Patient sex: M
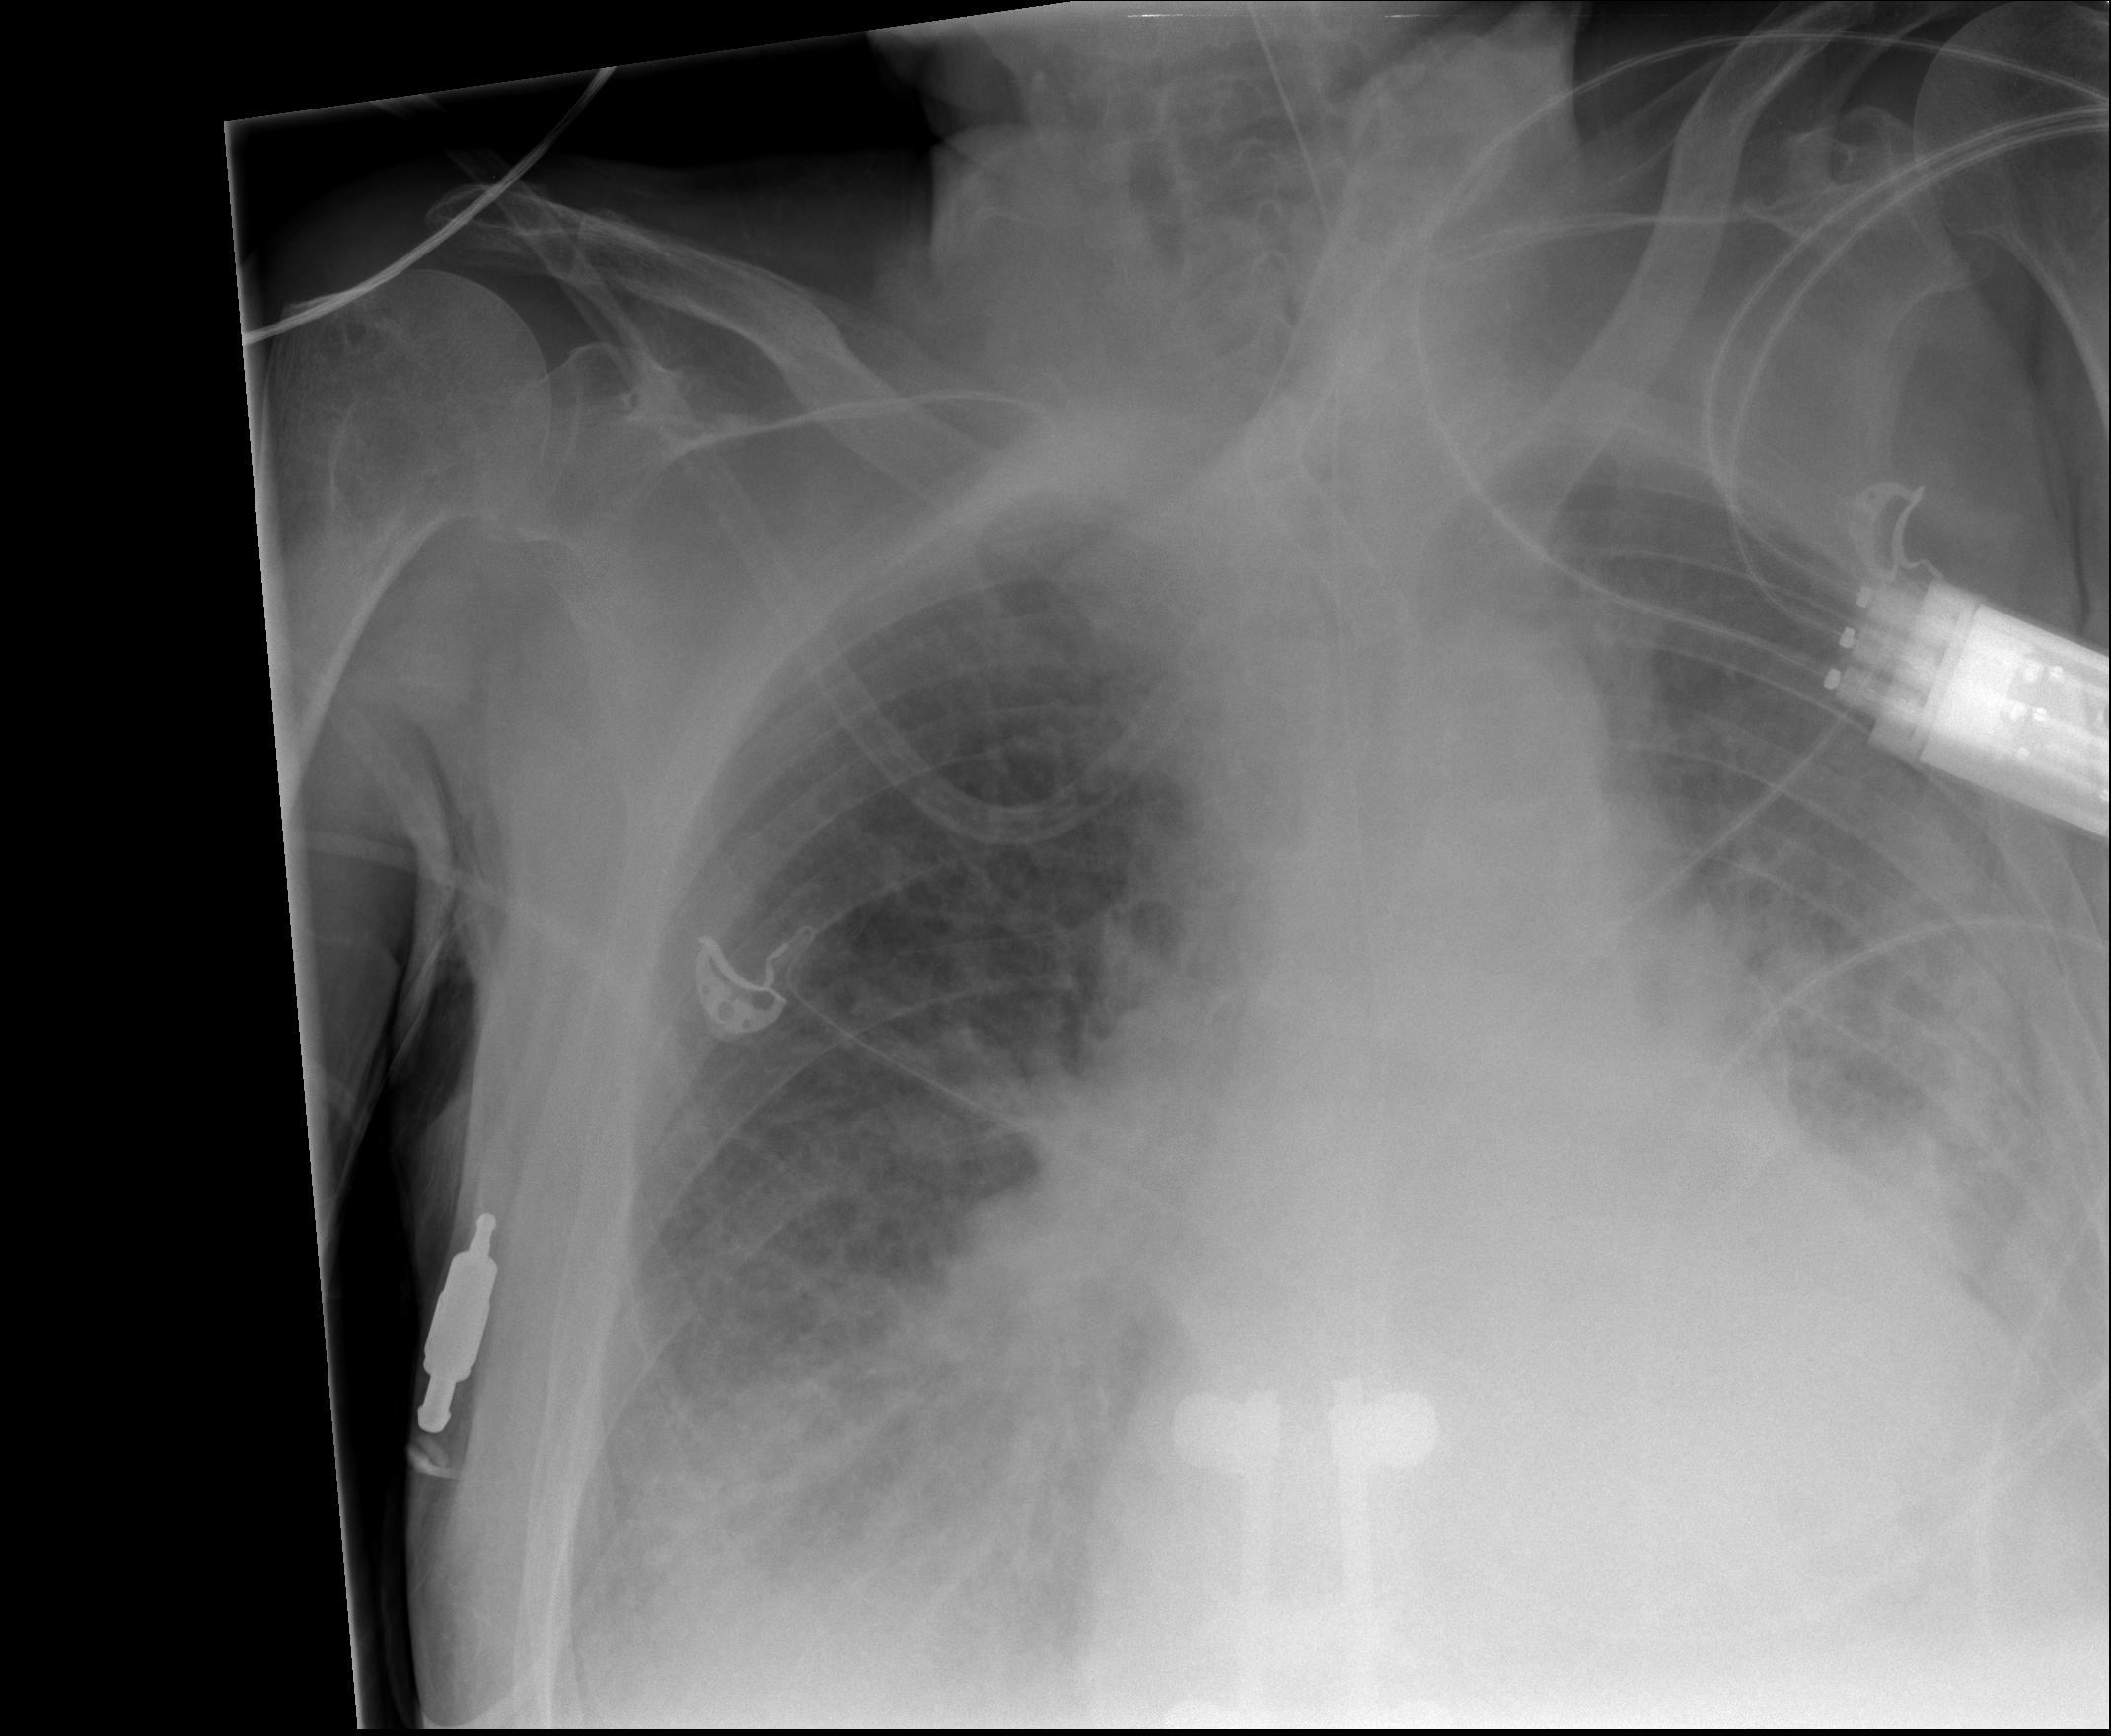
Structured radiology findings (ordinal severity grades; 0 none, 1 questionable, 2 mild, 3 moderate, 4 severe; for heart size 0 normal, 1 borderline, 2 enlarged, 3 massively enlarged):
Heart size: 2
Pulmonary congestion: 3
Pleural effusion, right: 2
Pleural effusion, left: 2
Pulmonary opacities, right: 2
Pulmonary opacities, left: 2
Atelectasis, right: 2
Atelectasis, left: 3